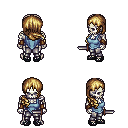
a pixel art fantasy rpg character, male body template, skeleton, blue vest, metal pants, blonde right-swept hairstyle, leather bracers, ghillies, dagger, four views (front, back, left, right), 2x2 character sprite sheet, small pixel art, hard edges, no anti-aliasing